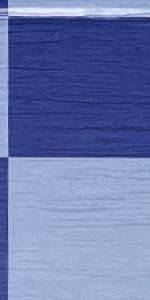
Label: Empty